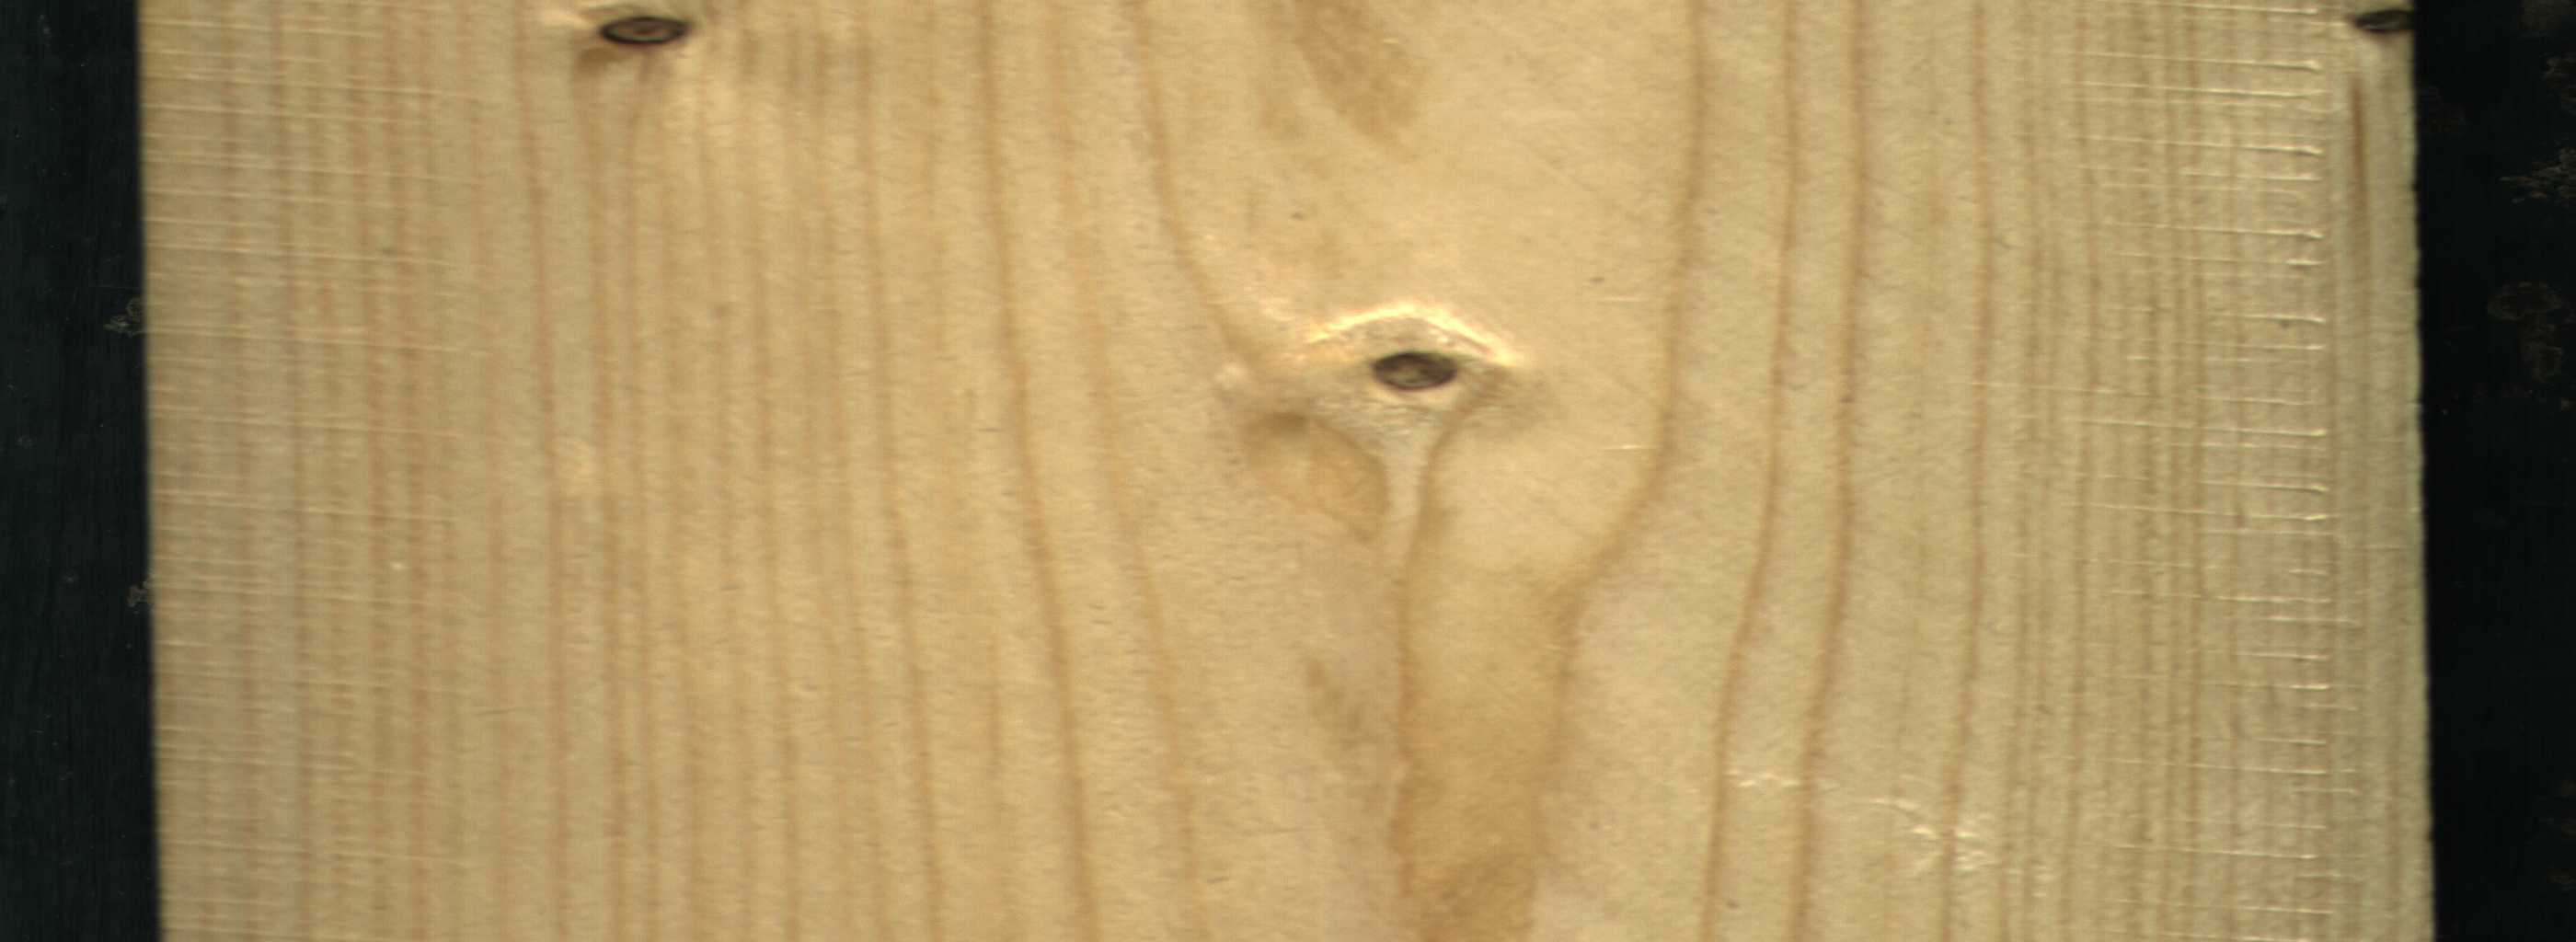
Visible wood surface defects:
Dead_Knot
Dead_Knot
Live_Knot